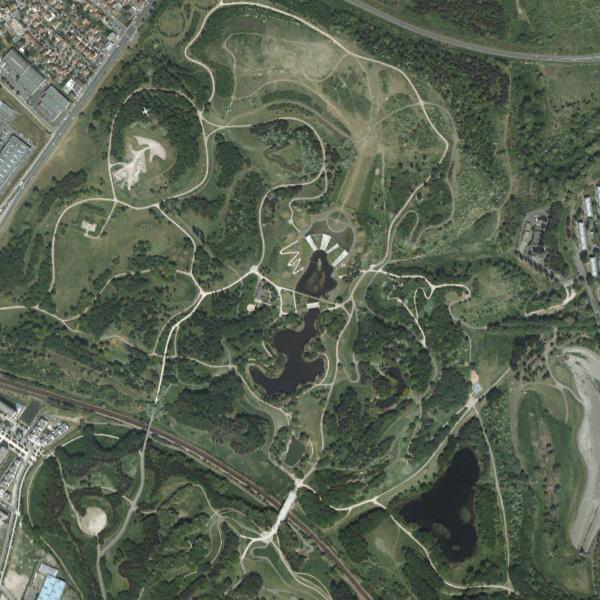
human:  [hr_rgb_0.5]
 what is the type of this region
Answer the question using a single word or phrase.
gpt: park